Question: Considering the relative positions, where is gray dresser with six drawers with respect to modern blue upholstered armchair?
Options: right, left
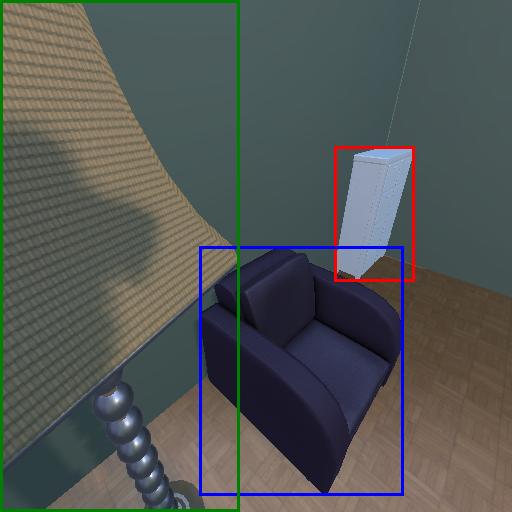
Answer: right